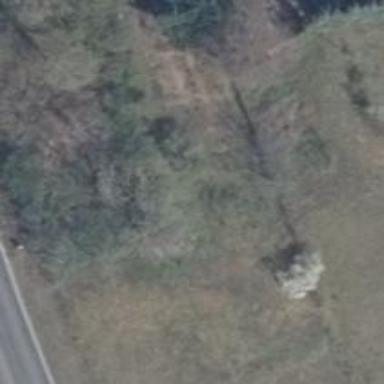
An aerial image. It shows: Single tag "natural: tree."